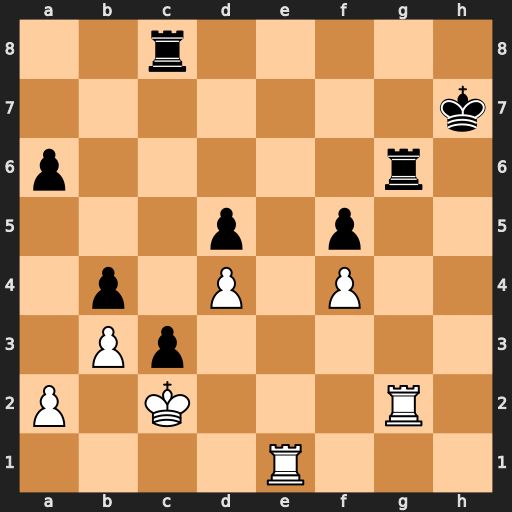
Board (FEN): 2r5/7k/p5r1/3p1p2/1p1P1P2/1Pp5/P1K3R1/4R3
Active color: w
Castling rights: -
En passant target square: -
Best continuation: Re7+ Kg8 Rxg6+